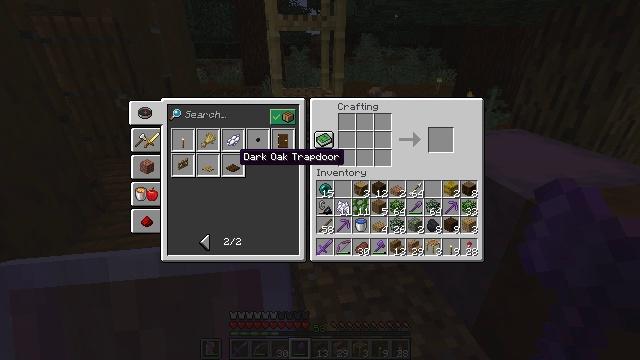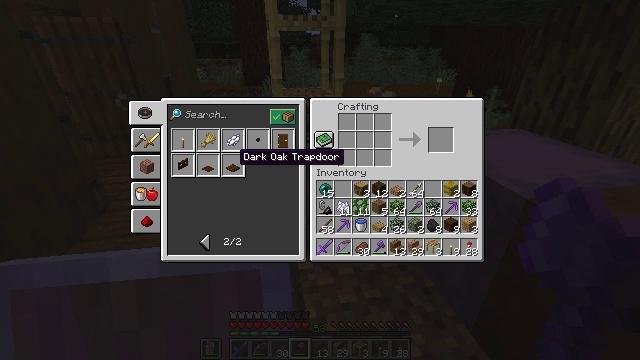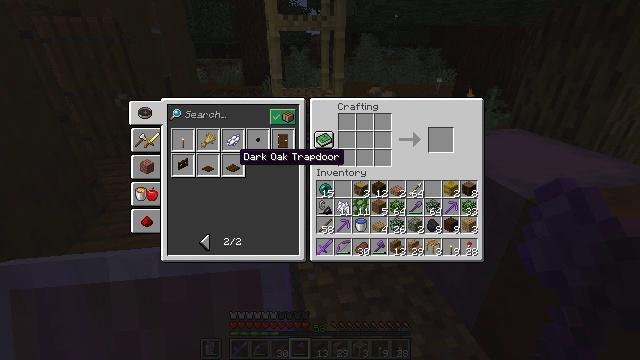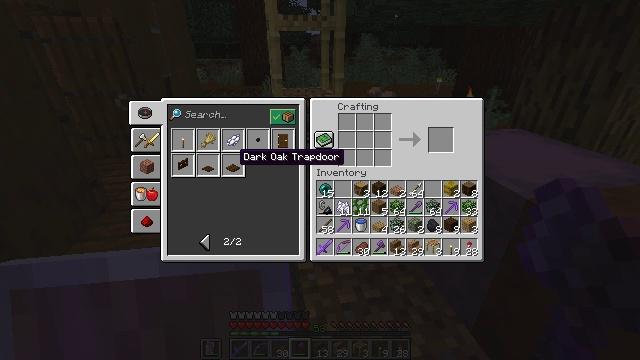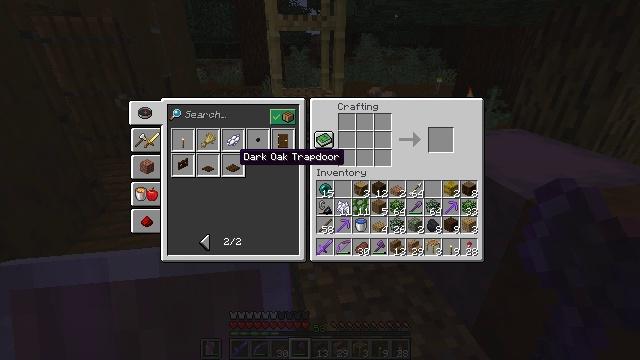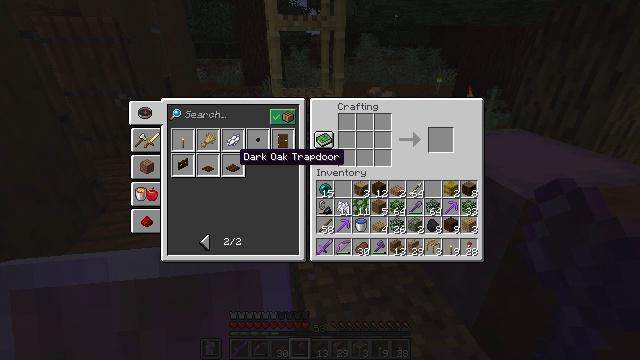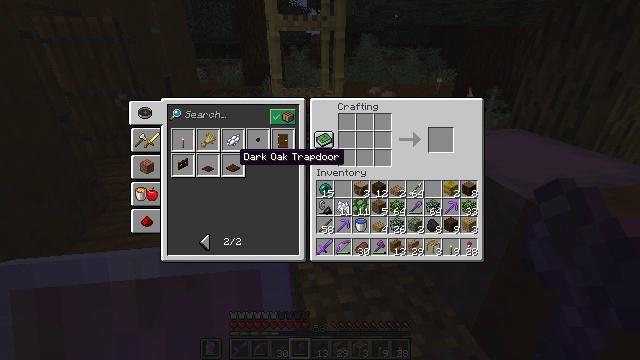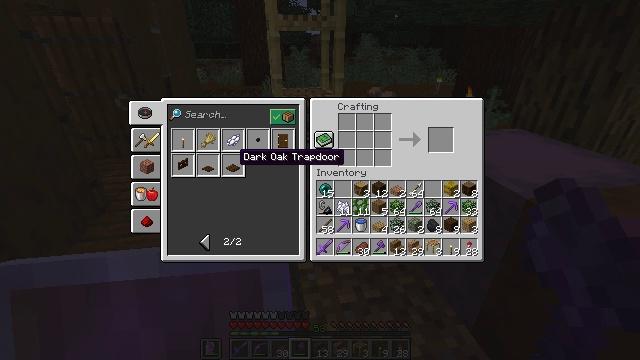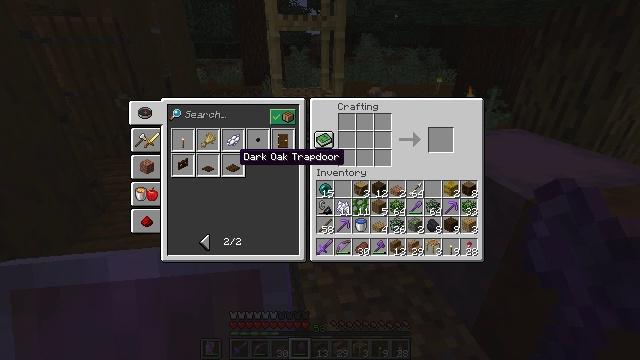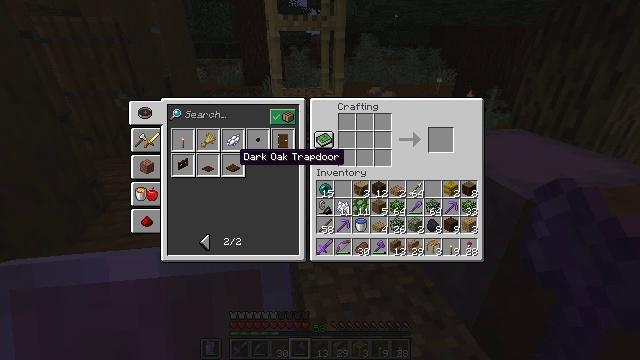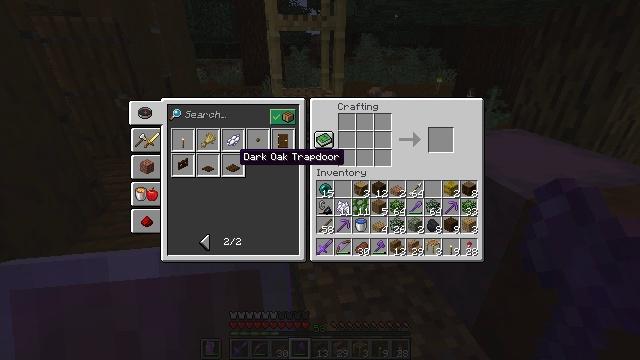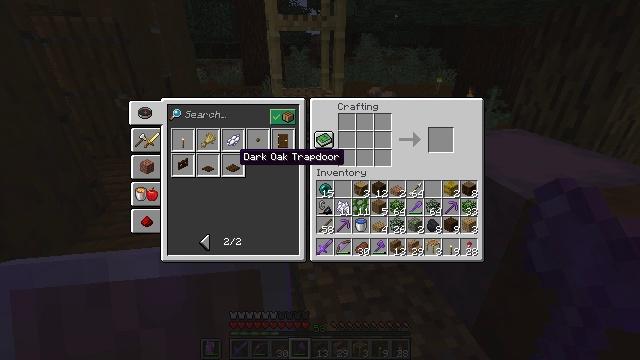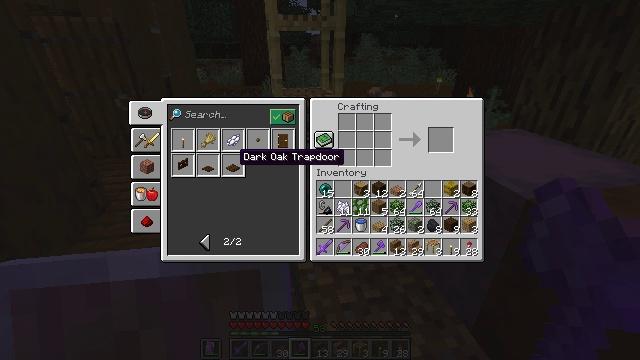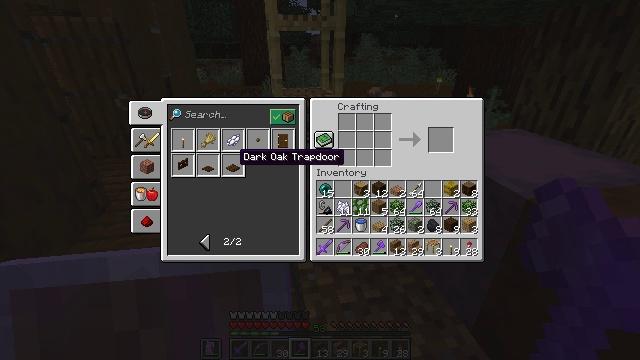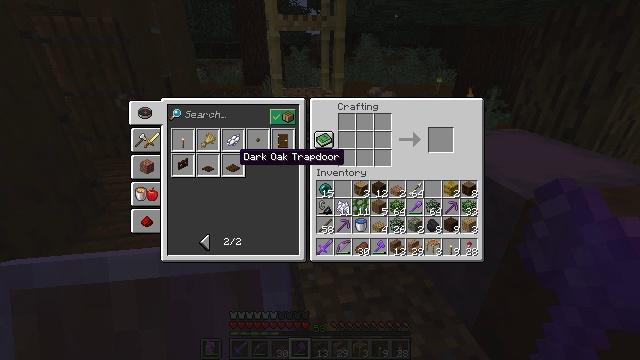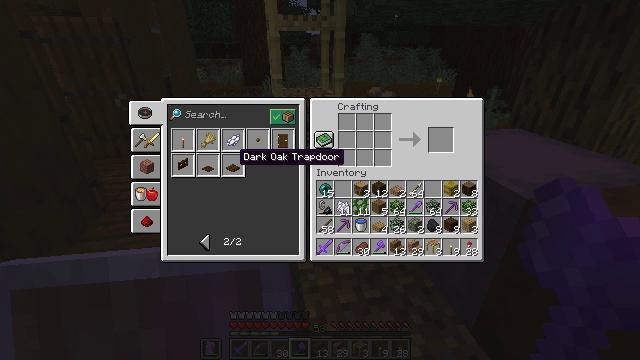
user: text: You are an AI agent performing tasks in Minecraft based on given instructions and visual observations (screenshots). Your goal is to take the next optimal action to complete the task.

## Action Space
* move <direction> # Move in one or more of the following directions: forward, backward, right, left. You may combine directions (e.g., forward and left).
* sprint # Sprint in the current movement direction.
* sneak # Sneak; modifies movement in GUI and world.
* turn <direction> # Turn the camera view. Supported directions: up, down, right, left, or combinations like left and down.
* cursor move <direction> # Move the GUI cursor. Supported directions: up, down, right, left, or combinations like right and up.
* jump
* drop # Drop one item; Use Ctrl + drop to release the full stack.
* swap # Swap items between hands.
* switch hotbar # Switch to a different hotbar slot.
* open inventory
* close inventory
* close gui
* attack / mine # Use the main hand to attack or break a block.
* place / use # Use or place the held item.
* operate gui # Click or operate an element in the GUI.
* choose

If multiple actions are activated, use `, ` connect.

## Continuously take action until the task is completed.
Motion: motion action
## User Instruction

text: Craft a dark oak trapdoor in the crafting table.
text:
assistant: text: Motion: no_op
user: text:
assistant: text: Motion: no_op
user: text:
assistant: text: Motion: no_op
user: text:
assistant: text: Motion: no_op
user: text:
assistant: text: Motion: no_op
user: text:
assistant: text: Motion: no_op
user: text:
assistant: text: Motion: use / place
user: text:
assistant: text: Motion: use / place
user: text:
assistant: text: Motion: use / place
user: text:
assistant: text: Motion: no_op
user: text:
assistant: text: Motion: no_op
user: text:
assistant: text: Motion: no_op
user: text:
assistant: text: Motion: no_op
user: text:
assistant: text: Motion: no_op
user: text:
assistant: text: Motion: no_op
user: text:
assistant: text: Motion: no_op
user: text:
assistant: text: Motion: no_op
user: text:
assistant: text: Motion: no_op
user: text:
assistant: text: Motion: no_op
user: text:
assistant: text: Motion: no_op
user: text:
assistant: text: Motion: no_op
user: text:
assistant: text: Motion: no_op
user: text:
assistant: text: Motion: no_op
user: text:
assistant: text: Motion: no_op
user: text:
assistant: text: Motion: no_op
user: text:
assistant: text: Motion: no_op
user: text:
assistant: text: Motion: no_op
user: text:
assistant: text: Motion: no_op
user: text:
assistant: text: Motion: no_op
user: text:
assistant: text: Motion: no_op